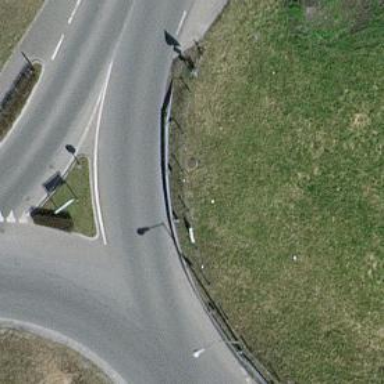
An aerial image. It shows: Primary road with asphalt surface.